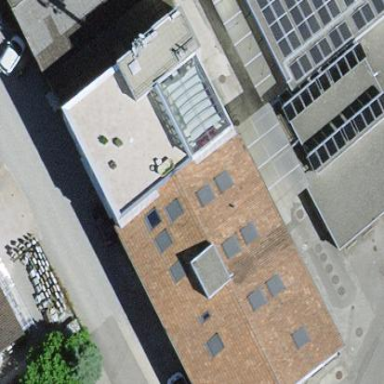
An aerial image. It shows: Commercial building.